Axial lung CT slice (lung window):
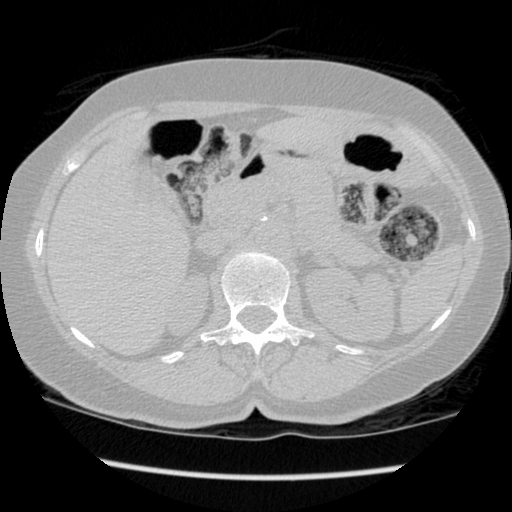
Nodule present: no